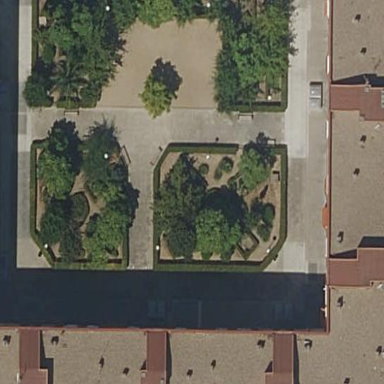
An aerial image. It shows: Garden that is leisure land.